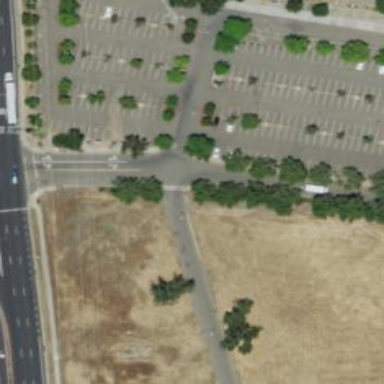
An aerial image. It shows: Parking area with park and ride facility. The surface of the parking area is designated for this purpose.